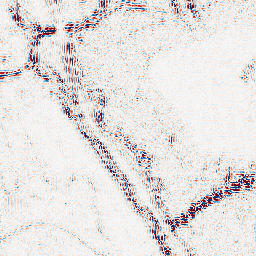
Category: wavelet
Decomposition family: wavelet_reverse_biorthogonal
Decomposition parameters: wavelet: rbio4.4
level: 2
Upsampling method: regularized
Upsampling parameters: scale: 4
lambda_reg: 0.001
Upsampling scale: 4